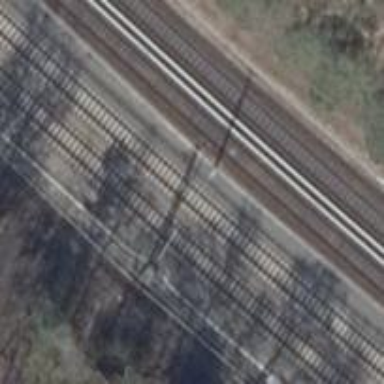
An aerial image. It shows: Railway milestone with catenary mast.